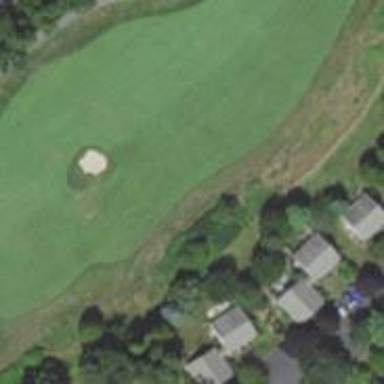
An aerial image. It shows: Golf hole.